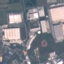
Label: Industrial